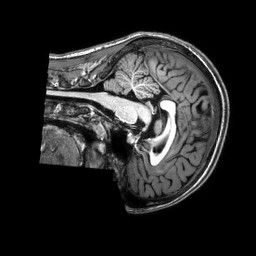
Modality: T1w
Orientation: sagittal
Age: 19
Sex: female
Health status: healthy
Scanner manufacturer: philips
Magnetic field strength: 3 T
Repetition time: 0.009 s
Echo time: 0.003996 s